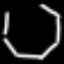
Label: octagon